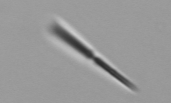
Label: pennate_Pseudo-nitzschia